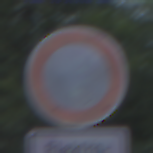
Verkehrszeichen: VerbotFahrzeugeAllerArt
Zusatzzeichen unten: BesondereFahrzeugeUndTransportgueter11
Umgebung: Outdoor, Urban
Tageszeit: SunriseSunset
Wetter: PartlyCloudy
Licht: Natural
Jahreszeit: NotSpecified
Kontrast: LowContrast